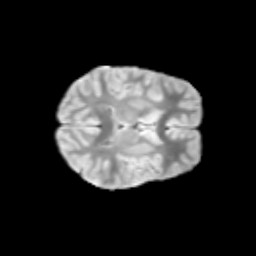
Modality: T2w
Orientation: axial
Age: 10
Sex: female
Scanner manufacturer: siemens
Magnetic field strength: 3 T
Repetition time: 3.8 s
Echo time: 0.07 s